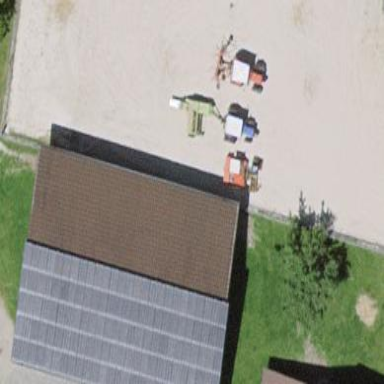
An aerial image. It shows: Shed.